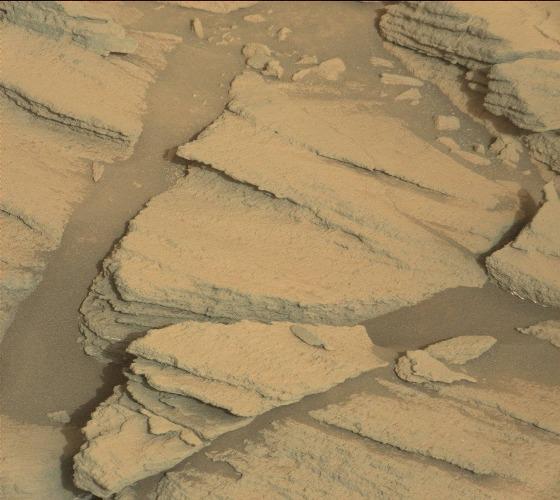
Terrain classes present: Bedrock, Gravel / Sand / Soil, Shadow